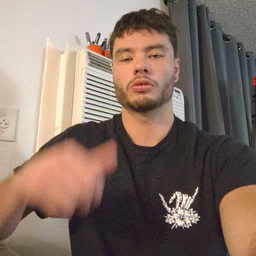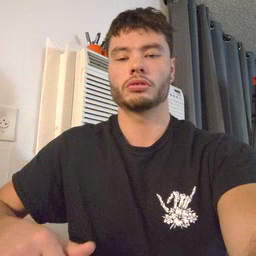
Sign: yellow